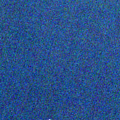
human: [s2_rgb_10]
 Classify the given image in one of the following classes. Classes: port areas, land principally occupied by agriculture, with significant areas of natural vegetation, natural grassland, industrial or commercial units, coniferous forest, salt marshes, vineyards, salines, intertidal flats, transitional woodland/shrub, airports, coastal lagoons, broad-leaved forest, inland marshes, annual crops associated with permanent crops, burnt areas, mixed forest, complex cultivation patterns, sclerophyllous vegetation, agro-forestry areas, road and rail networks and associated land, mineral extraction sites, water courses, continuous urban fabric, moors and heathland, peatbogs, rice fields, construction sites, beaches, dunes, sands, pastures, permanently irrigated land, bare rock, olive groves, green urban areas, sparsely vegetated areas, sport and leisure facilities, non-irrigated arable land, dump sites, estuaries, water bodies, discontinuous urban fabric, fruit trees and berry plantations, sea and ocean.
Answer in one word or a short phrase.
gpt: water bodies